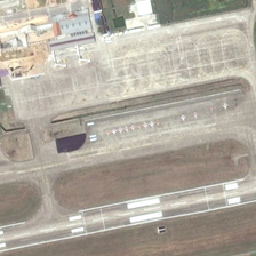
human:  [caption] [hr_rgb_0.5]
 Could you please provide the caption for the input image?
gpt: the small termial building which only has two termial is besides the apron connected to runways .

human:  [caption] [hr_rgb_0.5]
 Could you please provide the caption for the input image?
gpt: there is a tarmac and brown rectangular field surrounded by runways .

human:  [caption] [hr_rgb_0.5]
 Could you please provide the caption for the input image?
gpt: there is a tarmac and rounded rectangle brown field surrounded by runways .

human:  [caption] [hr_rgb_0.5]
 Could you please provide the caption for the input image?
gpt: a prolate ellipse ground surrounded by  the flight strip next  to the parking apron .

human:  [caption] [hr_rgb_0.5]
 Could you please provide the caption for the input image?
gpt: a line of small planes are in an airport near several buildings .